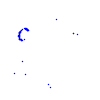
Particle: kaon